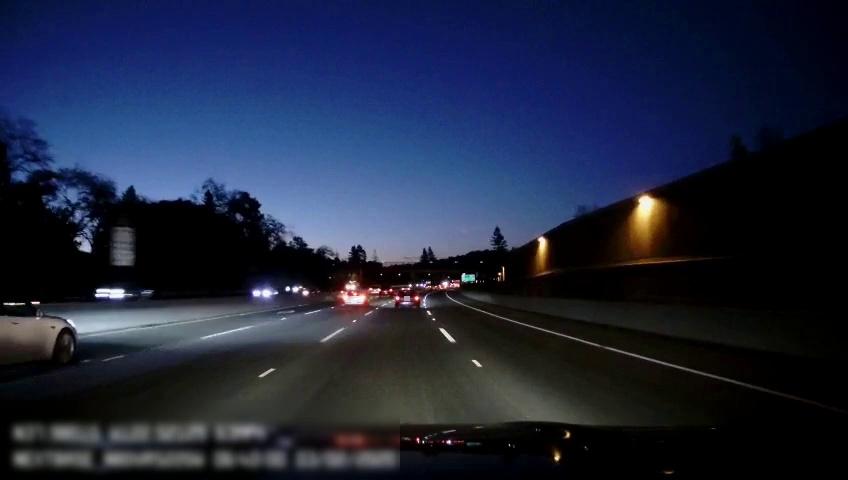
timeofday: Night
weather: Other
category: Drivable Space
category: Vehicles | Car
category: Vehicles | SUV
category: Vehicles | SUV
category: Vehicles | Car
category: Vehicles | Truck
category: Vehicles | Car
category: Vehicles | SUV
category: Vehicles | Car
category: Vehicles | Truck
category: Vehicles | Car
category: Lanes | Alternate Lane
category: Lanes | Alternate Lane
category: Lanes | Current Lane
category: Lanes | Current Lane
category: Lanes | Alternate Lane
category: Traffic | Signs
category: Traffic | Signs